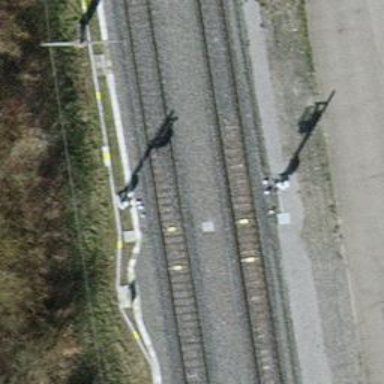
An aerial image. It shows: Single railway track with electrified contact line.